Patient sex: M
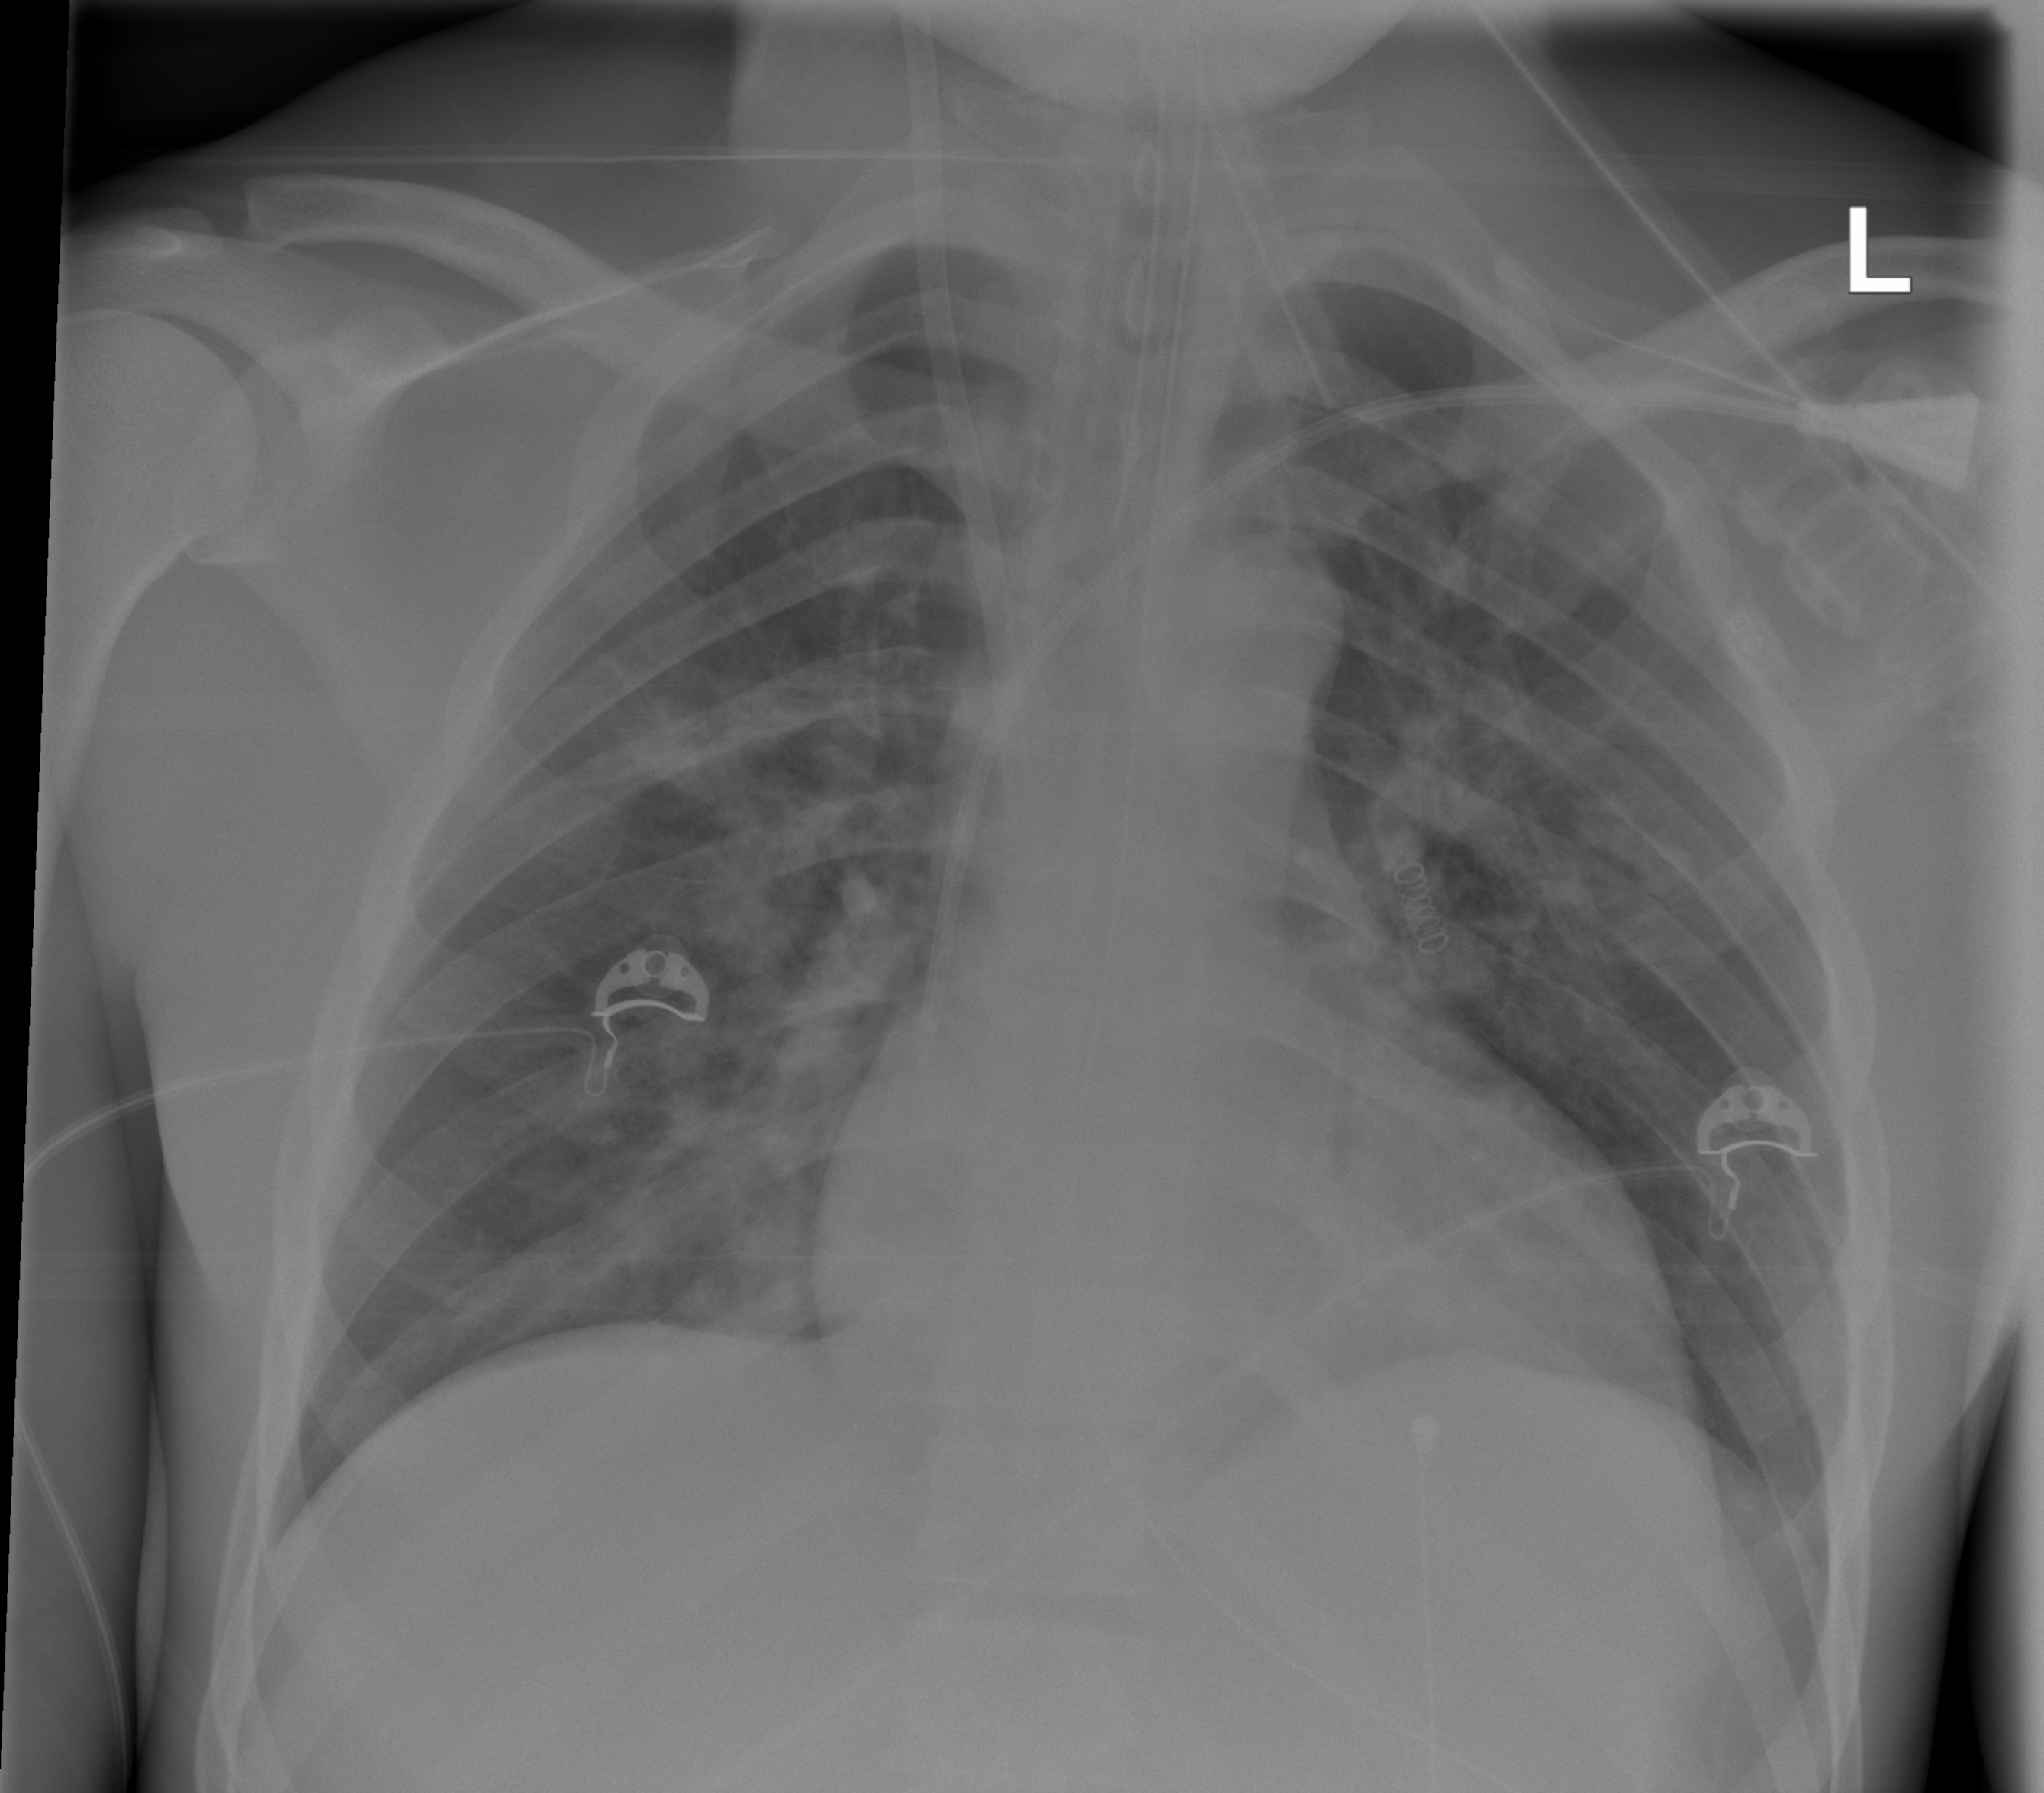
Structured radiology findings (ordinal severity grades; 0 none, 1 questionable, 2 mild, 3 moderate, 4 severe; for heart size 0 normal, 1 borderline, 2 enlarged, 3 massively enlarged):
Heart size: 1
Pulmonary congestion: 1
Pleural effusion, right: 0
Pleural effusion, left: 0
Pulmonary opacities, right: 2
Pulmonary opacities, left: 2
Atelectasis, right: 2
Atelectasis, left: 2